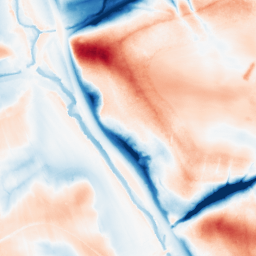
Category: classical
Decomposition family: gaussian_anisotropic
Decomposition parameters: sigma_x: 10
sigma_y: 20
Upsampling method: cubic_catmull_rom
Upsampling parameters: scale: 8
Upsampling scale: 8